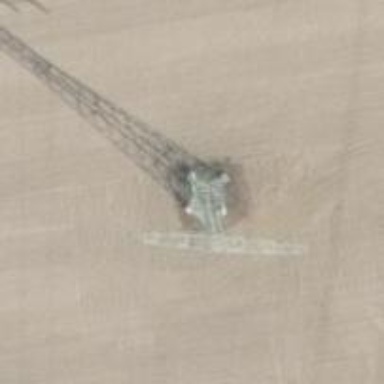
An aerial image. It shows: Power tower.